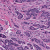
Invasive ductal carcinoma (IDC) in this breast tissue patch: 1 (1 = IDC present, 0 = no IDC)